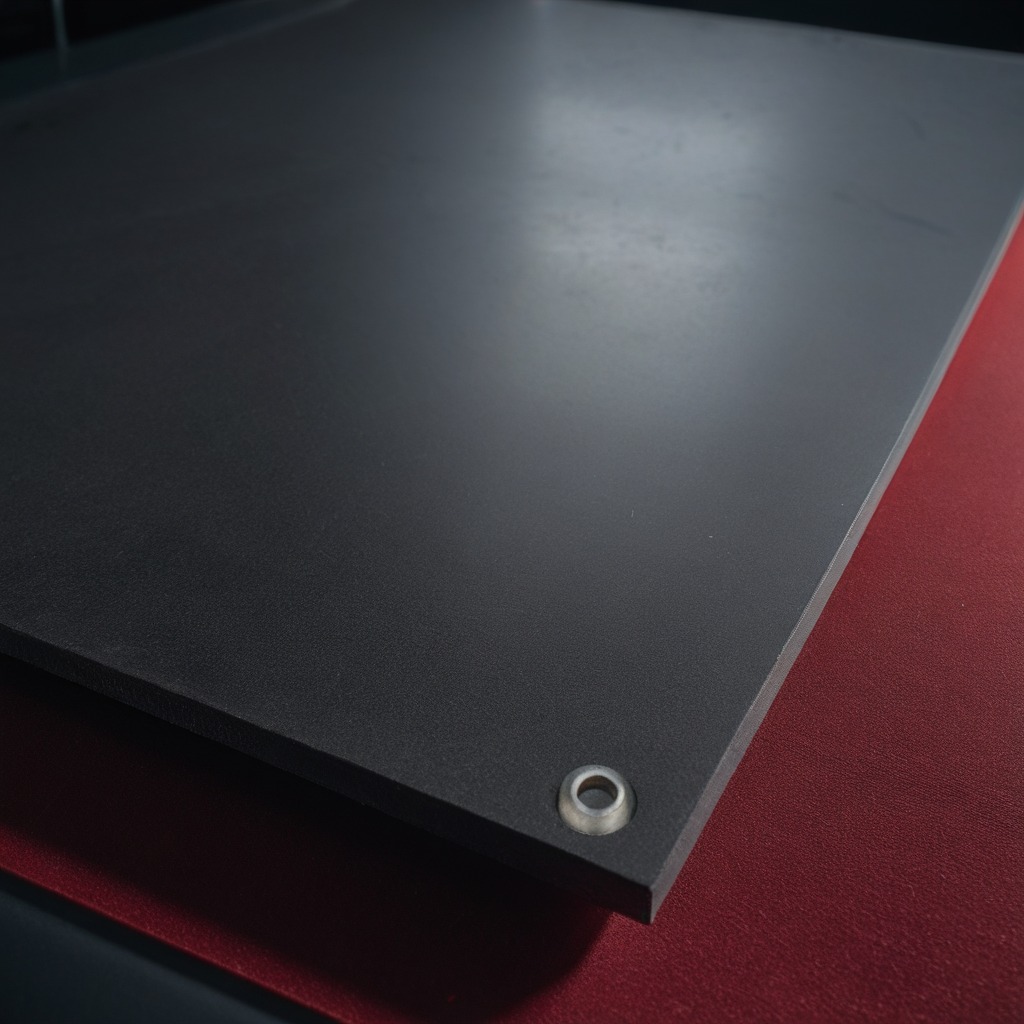
A flat metal washer lies on the granite tabletop.